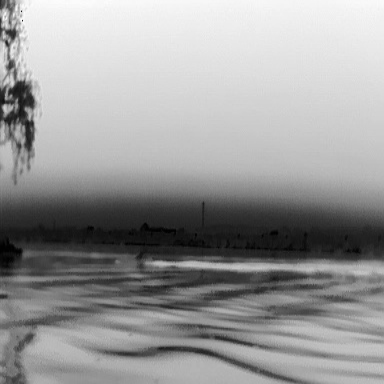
There is a canoe in the infrared image.